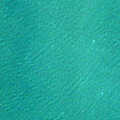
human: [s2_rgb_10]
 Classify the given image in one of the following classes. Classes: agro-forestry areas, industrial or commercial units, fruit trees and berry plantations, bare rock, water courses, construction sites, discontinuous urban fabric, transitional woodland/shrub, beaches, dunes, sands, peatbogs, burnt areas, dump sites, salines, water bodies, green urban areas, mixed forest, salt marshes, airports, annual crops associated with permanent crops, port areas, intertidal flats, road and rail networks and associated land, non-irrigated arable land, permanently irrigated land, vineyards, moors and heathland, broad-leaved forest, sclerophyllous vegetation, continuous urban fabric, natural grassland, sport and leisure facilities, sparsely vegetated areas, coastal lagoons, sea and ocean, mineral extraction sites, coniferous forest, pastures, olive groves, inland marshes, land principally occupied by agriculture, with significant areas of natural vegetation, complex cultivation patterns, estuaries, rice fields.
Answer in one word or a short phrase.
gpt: sea and ocean